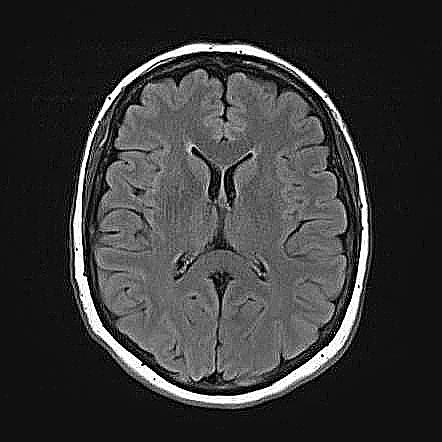
Label: notumor